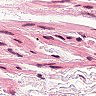
Metastatic tissue present: no